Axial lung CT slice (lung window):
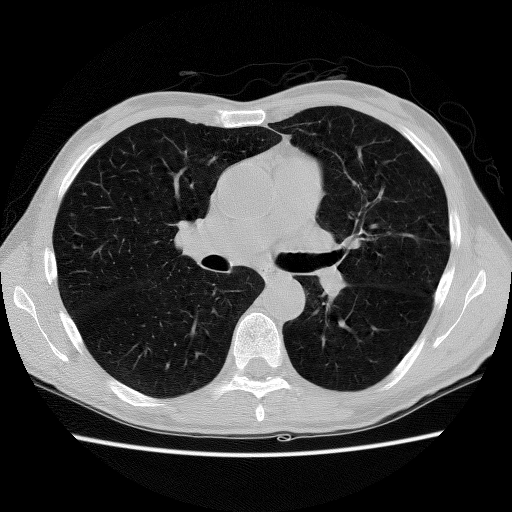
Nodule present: no